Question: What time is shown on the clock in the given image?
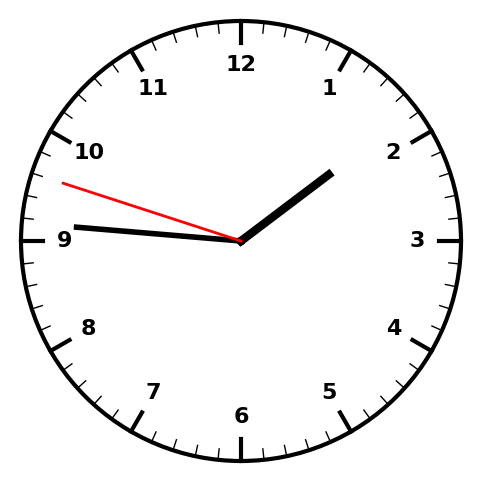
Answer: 01:45:48